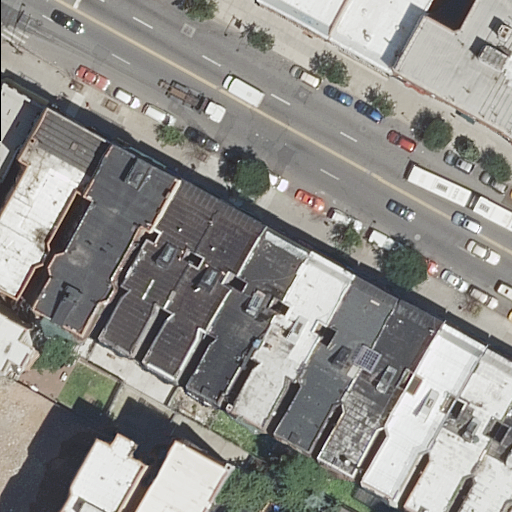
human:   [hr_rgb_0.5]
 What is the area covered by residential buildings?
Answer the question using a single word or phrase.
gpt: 4866m2

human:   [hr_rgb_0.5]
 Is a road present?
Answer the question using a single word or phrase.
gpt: yes

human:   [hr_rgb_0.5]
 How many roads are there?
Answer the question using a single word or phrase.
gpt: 1

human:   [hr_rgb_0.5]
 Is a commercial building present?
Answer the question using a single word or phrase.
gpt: no

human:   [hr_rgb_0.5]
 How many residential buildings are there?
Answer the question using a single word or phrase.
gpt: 19

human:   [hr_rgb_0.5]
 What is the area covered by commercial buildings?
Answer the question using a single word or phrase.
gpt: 0m2

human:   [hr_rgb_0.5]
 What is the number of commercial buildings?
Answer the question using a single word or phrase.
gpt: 0

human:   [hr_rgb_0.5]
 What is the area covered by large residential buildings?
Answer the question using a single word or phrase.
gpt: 527m2

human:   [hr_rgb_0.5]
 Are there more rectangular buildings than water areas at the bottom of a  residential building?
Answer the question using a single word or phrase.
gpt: yes

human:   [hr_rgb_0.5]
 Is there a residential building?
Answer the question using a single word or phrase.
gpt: yes

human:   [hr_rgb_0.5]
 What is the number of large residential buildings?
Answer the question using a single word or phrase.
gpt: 1

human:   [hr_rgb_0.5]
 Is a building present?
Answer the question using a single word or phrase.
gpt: yes

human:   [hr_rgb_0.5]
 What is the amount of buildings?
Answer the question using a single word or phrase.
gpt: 19

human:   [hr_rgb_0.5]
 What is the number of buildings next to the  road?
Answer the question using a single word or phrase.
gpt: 19

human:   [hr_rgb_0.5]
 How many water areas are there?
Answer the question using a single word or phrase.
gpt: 0

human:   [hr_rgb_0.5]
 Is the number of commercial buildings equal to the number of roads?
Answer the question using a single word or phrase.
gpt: no

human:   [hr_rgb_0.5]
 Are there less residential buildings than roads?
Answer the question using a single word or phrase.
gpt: no

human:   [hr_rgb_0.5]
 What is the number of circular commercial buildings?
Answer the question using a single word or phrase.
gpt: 0

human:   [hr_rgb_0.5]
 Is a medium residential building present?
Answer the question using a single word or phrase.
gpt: yes

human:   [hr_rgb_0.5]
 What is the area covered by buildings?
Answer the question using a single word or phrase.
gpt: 4866m2

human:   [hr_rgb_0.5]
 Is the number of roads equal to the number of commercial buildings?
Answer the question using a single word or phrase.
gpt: no

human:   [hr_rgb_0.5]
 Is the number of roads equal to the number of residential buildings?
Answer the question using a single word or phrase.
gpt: no

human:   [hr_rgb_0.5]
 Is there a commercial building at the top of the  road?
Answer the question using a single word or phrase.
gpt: no

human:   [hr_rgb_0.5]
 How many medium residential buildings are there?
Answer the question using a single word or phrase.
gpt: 14

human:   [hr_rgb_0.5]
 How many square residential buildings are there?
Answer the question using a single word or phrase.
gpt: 0

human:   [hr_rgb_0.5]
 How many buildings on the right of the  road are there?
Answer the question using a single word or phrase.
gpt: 7

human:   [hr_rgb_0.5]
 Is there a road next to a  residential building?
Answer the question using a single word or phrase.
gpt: yes

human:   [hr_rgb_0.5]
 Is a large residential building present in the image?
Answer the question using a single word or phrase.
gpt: yes

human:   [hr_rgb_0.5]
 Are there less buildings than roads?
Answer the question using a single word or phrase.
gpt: no

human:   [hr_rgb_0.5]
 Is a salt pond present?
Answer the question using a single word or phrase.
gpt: no

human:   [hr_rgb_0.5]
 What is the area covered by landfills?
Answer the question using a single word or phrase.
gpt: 0m2

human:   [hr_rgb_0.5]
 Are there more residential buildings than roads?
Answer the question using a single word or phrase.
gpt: yes

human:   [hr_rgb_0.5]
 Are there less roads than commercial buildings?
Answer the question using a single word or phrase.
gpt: no

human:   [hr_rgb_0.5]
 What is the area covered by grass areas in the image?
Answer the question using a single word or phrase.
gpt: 0m2

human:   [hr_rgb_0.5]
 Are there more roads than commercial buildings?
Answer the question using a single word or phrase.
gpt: yes

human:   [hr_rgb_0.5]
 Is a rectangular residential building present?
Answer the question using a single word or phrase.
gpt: yes

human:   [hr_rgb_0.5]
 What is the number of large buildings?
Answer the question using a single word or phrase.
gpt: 1

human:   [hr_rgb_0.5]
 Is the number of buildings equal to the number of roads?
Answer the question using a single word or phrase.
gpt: no

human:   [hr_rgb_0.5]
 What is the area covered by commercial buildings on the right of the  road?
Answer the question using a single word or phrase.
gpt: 0m2

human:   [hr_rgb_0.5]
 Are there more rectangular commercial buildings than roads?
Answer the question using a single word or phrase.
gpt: no

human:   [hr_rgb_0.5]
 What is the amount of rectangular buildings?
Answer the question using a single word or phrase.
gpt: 5

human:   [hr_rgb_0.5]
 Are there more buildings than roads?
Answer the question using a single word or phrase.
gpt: yes

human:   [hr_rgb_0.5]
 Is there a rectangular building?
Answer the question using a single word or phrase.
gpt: yes

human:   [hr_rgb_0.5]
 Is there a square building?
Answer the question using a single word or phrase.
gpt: no

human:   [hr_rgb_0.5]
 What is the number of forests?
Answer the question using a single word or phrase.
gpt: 0

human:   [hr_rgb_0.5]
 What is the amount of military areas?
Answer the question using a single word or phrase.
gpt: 0

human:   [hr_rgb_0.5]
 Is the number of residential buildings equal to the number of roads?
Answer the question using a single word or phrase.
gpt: no

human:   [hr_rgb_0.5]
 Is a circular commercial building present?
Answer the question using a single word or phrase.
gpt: no

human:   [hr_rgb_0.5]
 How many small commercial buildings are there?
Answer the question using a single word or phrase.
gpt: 0

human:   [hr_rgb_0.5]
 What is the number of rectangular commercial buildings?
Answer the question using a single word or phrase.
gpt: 0

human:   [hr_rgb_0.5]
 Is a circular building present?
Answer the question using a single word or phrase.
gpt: no

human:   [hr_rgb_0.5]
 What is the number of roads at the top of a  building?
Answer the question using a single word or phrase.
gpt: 1

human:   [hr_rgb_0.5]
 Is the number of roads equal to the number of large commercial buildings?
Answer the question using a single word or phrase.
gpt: no

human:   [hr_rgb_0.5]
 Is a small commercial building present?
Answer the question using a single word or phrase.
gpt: no

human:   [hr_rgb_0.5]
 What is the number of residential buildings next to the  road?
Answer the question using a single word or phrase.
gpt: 19

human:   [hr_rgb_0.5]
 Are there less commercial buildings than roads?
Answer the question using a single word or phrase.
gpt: yes

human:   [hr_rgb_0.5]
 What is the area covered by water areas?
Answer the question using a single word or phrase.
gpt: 0m2

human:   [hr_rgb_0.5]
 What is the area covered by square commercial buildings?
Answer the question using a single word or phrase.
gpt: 0m2

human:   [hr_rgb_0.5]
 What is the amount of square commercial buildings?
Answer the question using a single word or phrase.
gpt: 0

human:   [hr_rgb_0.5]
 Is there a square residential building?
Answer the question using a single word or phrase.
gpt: no

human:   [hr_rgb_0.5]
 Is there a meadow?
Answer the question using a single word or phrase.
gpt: no

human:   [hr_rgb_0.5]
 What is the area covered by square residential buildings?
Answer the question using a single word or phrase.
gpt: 0m2

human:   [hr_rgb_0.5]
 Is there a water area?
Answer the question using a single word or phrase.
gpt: no

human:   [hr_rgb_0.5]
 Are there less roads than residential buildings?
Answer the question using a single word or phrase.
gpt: yes